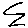
Label: zigzag